Question: Which date is currently selected or highlighted on the calendar?
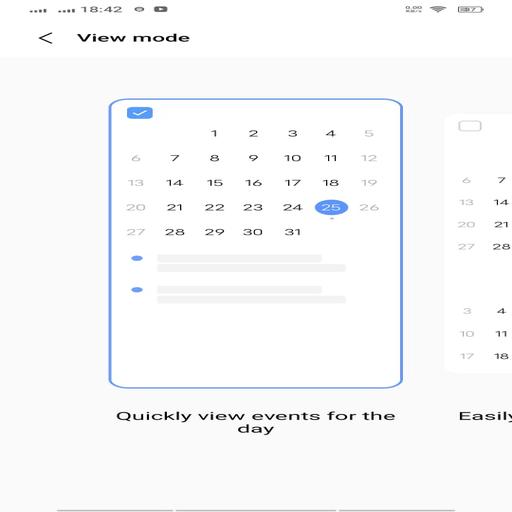
Answer: 25